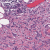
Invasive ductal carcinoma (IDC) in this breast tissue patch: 1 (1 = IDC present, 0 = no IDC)